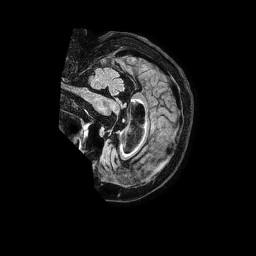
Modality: FLAIR
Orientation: sagittal
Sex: female
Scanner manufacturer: philips
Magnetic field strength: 1.5 T
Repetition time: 4.8 s
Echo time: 0.3 s